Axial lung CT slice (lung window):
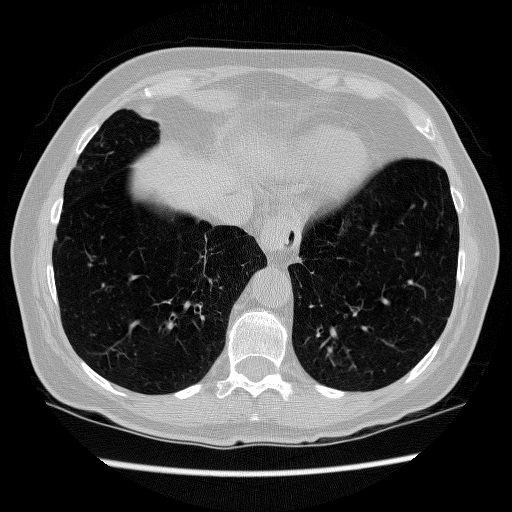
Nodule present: no